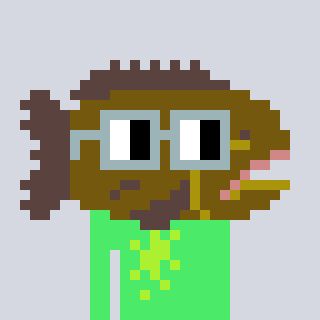
a pixel art character with square dark gray glasses, a grouper-shaped head and a teal-colored body on a cool background